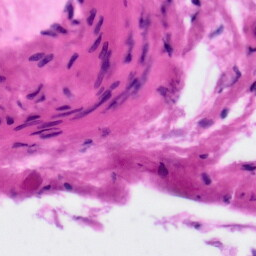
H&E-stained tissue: Tonsil